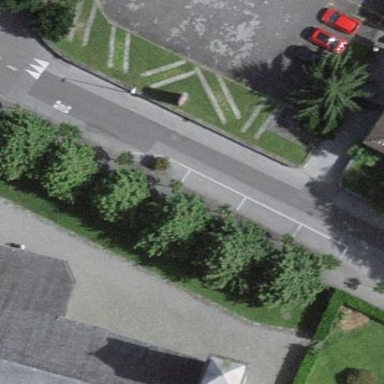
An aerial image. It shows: Parking lane designated for parking.